Question: i am disigning a calendar application.now i have populated the grid elements.but that grid layout also shows the dates of pervious month.how to disable a particular cell in grid layout? and also if possible let me know how to enable the grid lines?
some thing like this image:
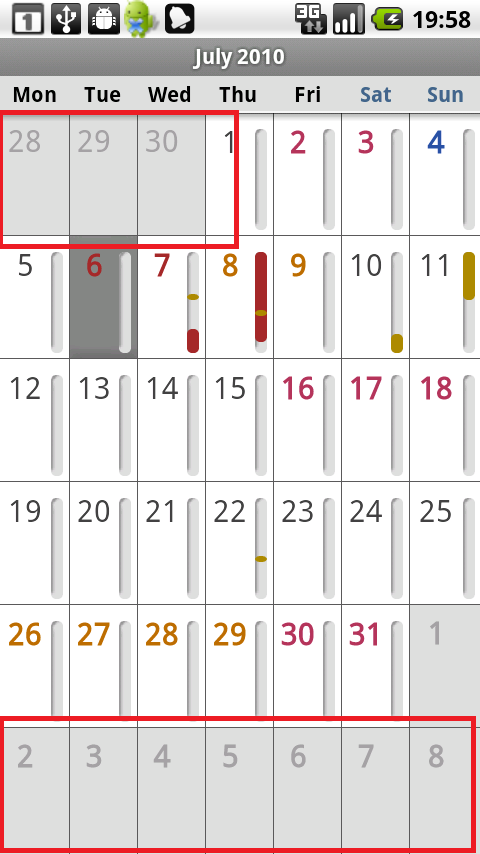
Answer: Agree with Flo,
Just create state (boolean value) for each element and check it for deciding: responding/design.